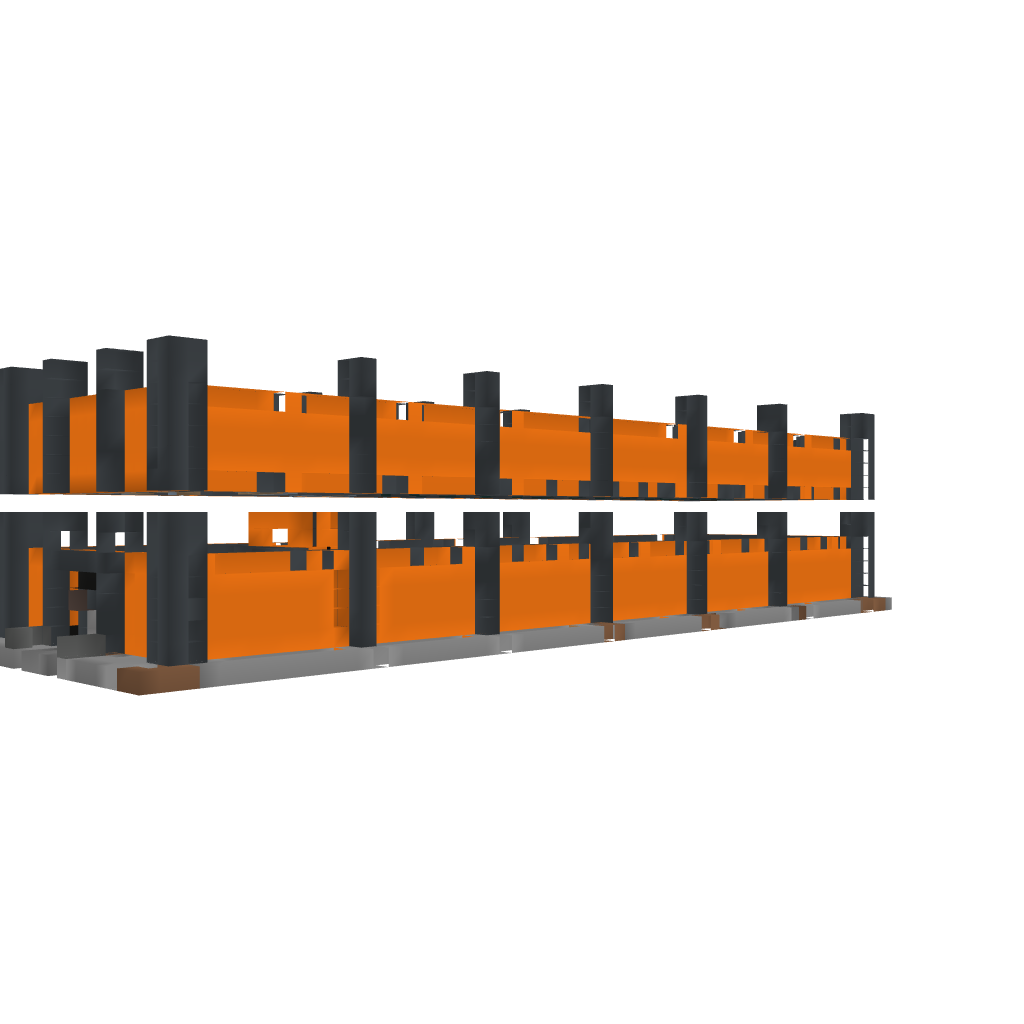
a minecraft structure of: Modern Library